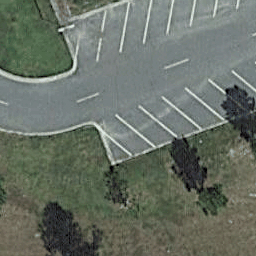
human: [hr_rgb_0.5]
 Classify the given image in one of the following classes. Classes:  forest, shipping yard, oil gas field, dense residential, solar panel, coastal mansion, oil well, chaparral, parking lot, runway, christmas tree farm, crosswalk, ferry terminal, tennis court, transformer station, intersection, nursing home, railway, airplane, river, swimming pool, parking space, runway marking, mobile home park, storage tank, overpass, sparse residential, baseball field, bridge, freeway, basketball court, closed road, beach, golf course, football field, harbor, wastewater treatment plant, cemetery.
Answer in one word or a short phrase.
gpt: parking space